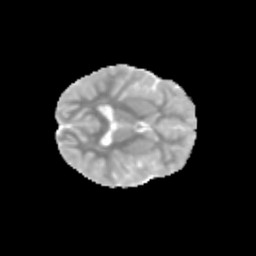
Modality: MD
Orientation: axial
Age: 9
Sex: female
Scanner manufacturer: siemens
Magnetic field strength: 3 T
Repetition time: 3.8 s
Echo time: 0.07 s